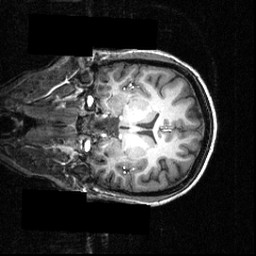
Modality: T1w
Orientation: coronal
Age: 23
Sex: female
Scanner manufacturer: siemens
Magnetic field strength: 3.951 T
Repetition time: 1.5 s
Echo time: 0.00335 s